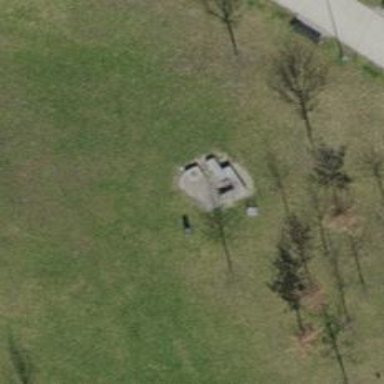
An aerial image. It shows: BBQ amenity.